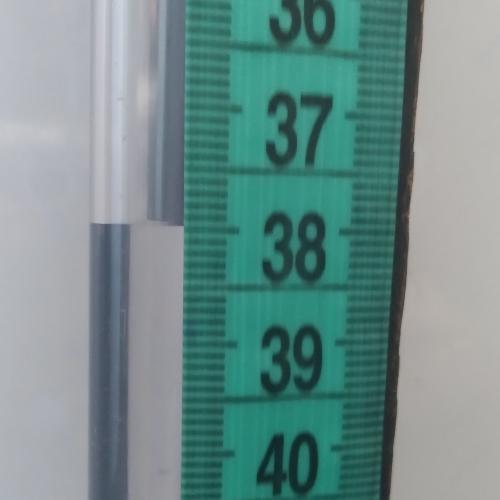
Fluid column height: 38.0 cm